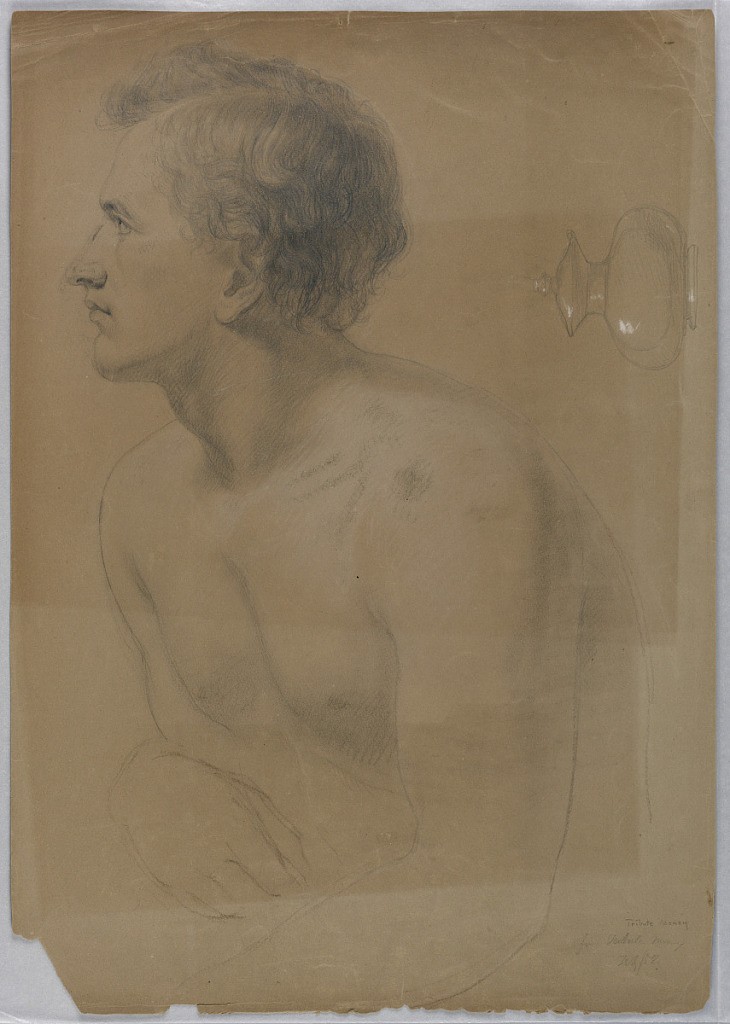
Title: Study of a Young Man in Profile for "Tribute Money"
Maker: Daniel Huntington, American, 1816–1906
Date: July 1852
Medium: Graphite, black crayon, white chalk on tan paper
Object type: Drawing
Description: Torso of a young man in left profile. A short, rounded container with a lid at upper right, drawn horizontally.